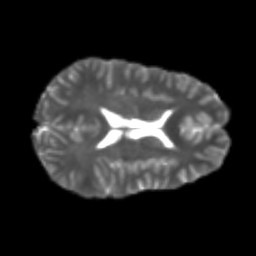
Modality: T2w
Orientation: axial
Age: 23
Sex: female
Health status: healthy
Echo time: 0.074 s